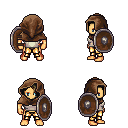
a pixel art fantasy rpg character, male body template, human, tanned skin, white pirate shirt, gold greaves, blonde bangs hairstyle, cloth hood, bracelets, shield, four views (front, back, left, right), 2x2 character sprite sheet, small pixel art, hard edges, no anti-aliasing